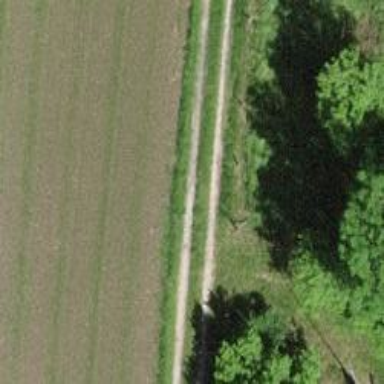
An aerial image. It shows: Gravel track road.